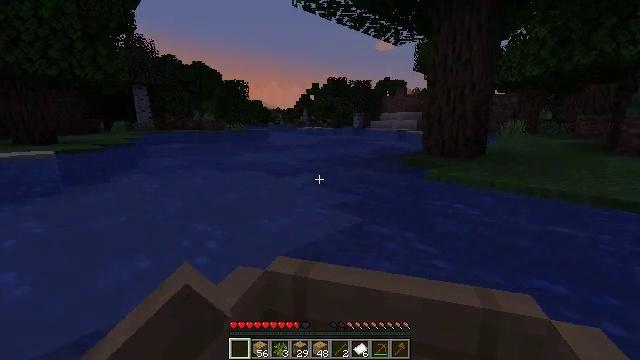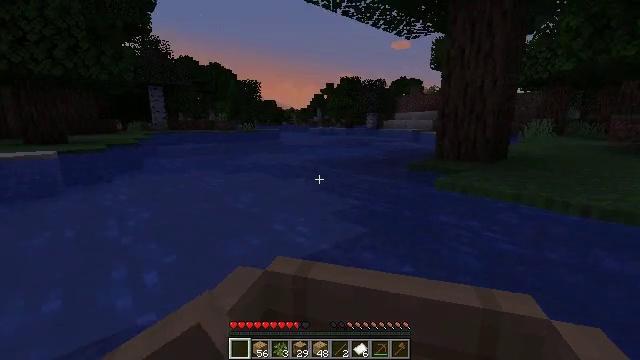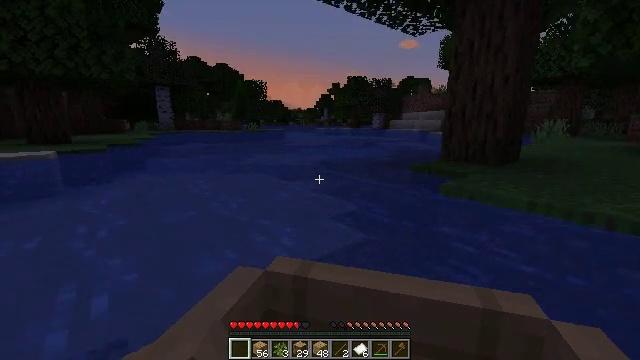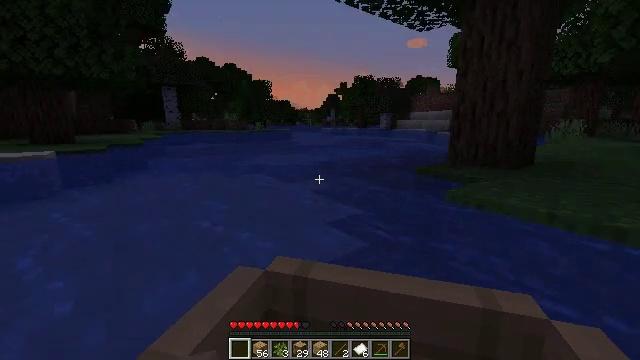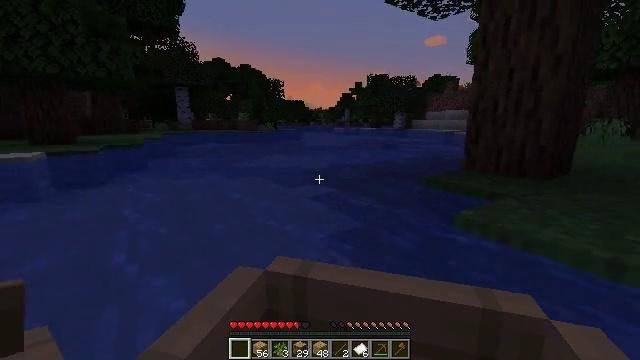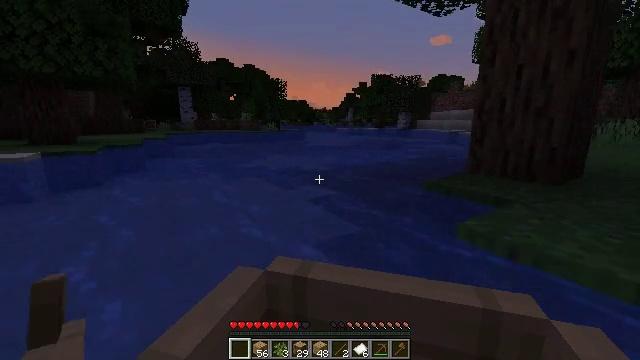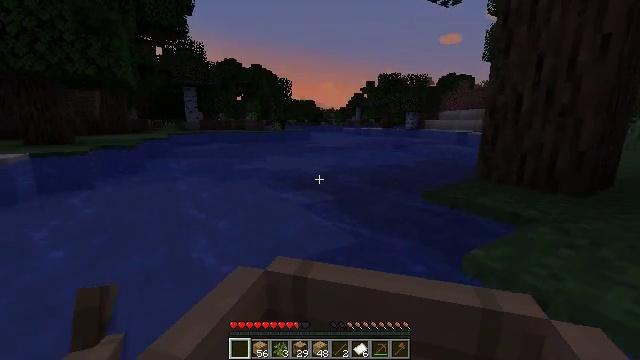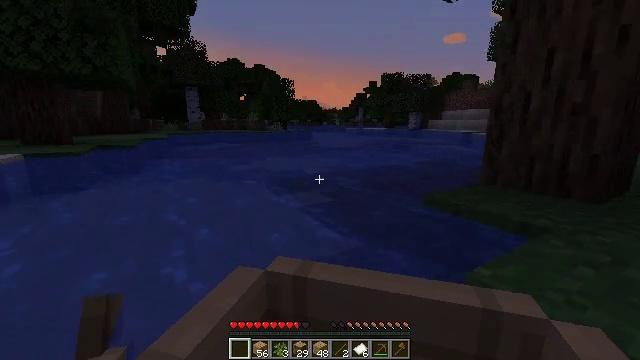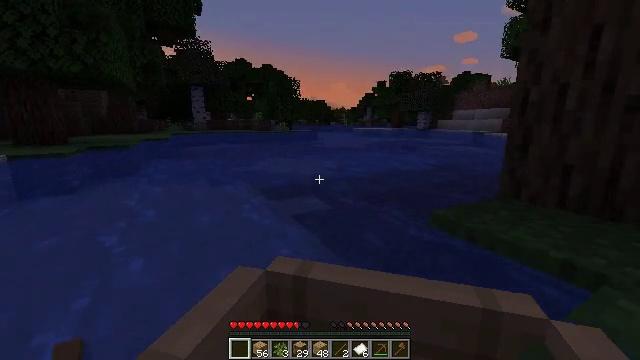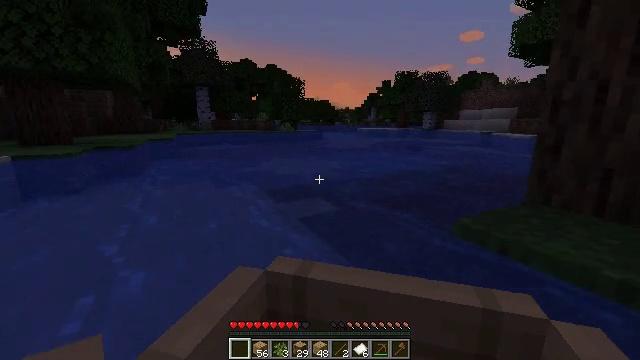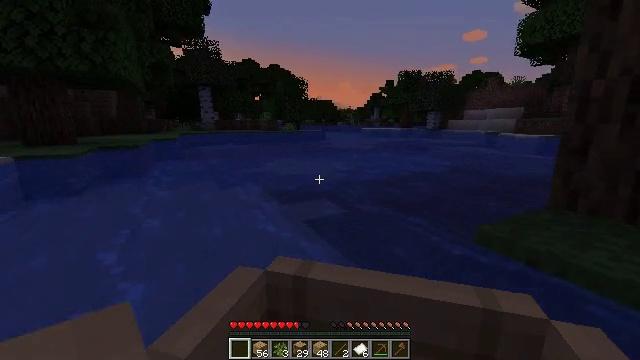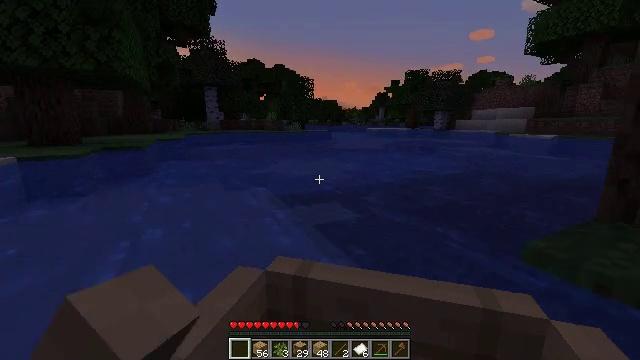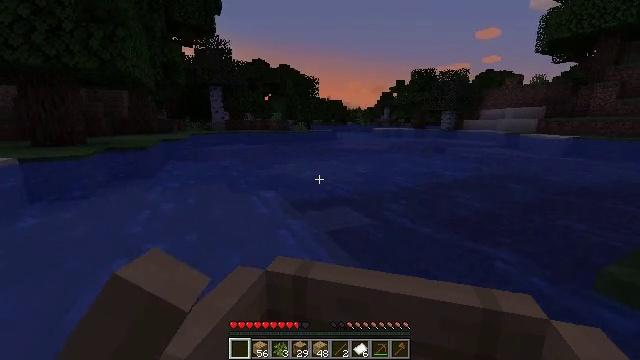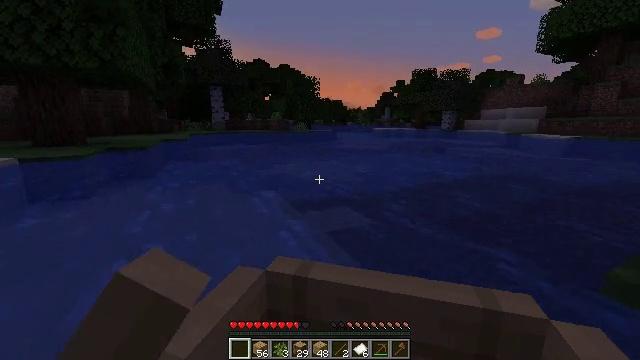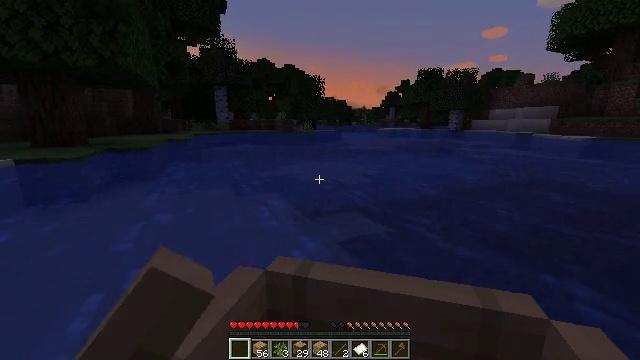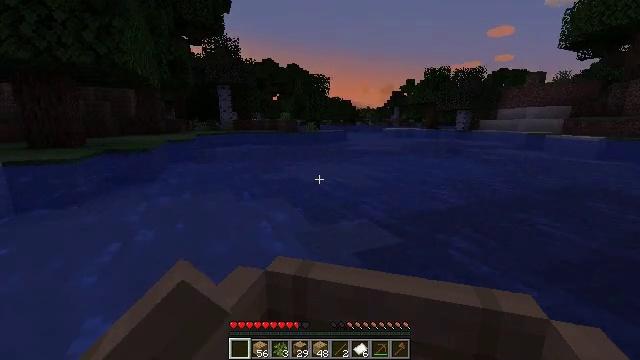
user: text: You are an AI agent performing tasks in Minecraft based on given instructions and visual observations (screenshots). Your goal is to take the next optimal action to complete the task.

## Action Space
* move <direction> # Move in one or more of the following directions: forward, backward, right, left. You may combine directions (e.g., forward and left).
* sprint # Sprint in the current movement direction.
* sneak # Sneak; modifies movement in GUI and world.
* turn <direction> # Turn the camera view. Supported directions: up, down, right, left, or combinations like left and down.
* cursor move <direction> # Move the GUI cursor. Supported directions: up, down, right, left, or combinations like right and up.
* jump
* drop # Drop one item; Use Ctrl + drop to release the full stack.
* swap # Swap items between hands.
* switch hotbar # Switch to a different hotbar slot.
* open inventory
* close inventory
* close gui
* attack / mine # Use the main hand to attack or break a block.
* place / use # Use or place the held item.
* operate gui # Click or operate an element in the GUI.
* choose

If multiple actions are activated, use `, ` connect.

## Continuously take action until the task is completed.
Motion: motion action
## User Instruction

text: Attack the underwater area to get tall seagrass.
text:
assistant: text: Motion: move forward
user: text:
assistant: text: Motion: move forward
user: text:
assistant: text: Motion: move forward
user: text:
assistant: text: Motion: move forward
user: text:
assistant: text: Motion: move forward
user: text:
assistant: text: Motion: move forward
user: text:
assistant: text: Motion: move forward
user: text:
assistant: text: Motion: move forward
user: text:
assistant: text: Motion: move forward
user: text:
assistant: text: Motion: move forward
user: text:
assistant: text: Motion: move forward
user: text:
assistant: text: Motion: move forward
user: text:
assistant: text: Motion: move forward
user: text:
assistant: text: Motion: move forward
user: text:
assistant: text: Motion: move forward
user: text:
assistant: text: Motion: move forward
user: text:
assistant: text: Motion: move forward
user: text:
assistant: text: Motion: move forward
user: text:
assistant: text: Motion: move forward
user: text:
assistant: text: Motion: move forward
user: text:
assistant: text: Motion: move forward
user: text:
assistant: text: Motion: move forward
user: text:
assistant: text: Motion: move forward
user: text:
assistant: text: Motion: move forward
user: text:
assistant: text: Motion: move forward
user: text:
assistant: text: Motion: move forward
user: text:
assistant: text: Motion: move forward
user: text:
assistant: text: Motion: move forward
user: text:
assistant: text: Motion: move forward
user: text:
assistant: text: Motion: move forward